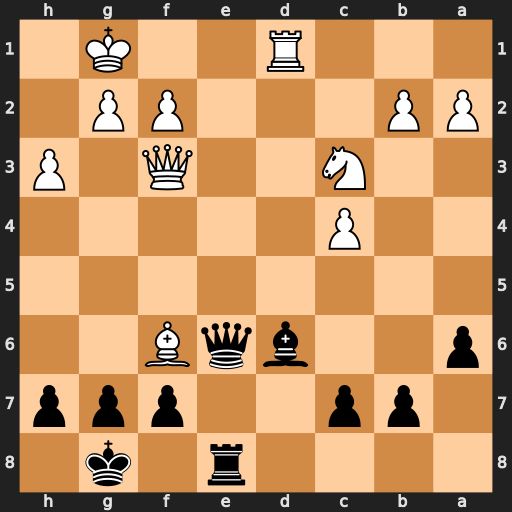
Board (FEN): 4r1k1/1pp2ppp/p2bqB2/8/2P5/2N2Q1P/PP3PP1/3R2K1
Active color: b
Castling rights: -
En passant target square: -
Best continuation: Qe1+ Rxe1 Rxe1#